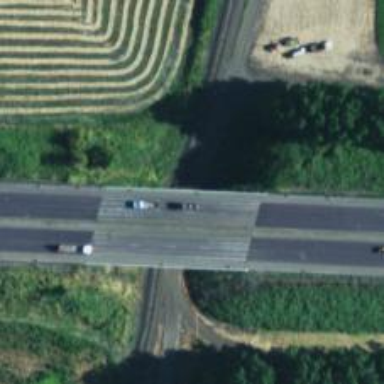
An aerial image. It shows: Asphalt bridge crossing over trunk highway expressway.